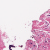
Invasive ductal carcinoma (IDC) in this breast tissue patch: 0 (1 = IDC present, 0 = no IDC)